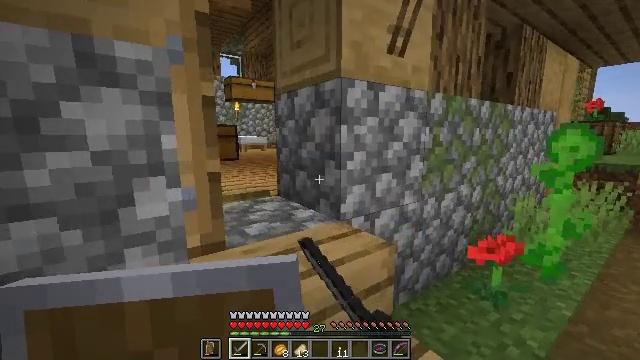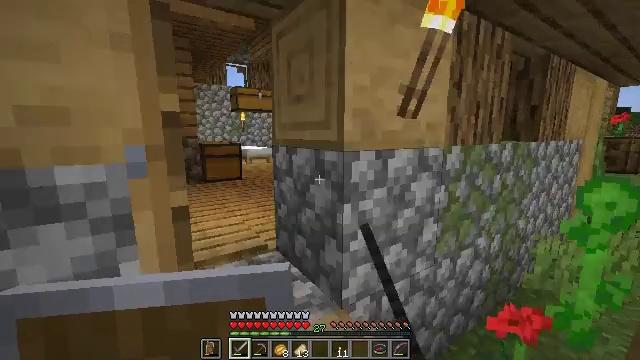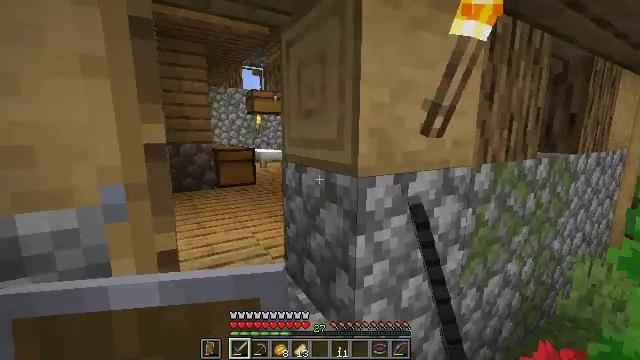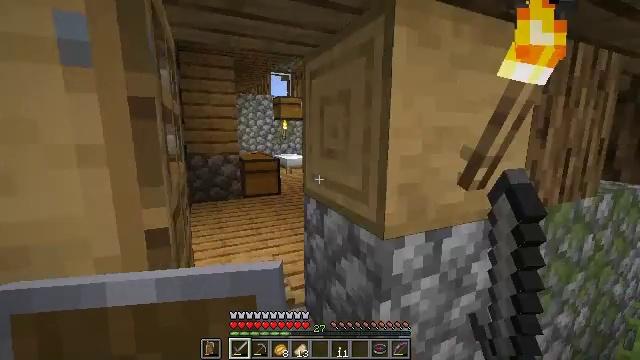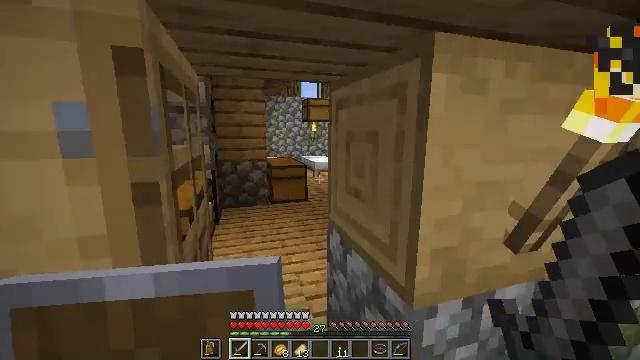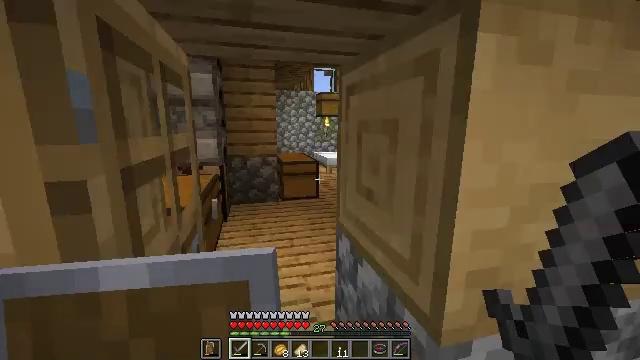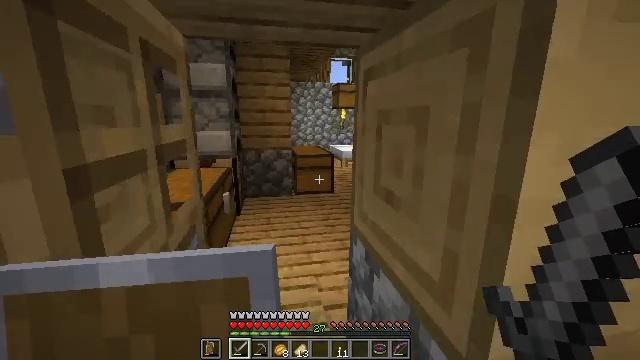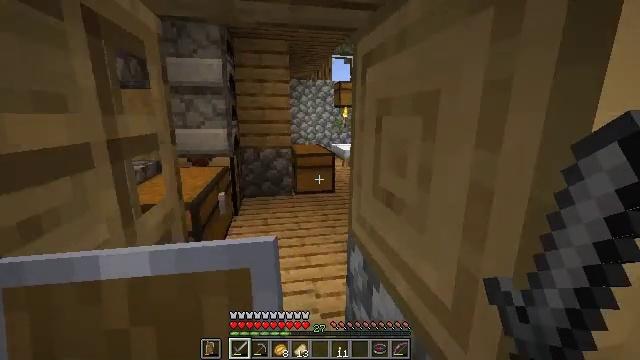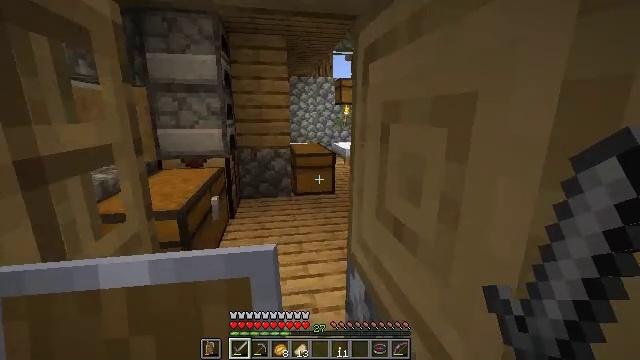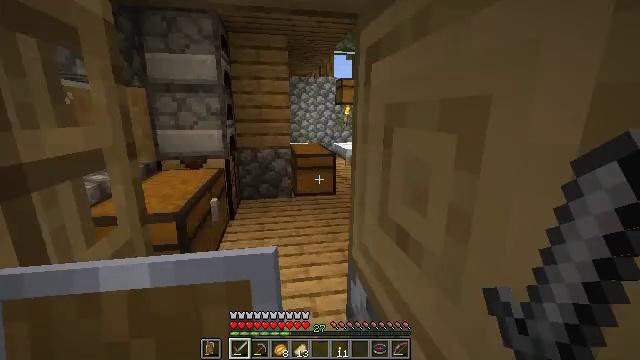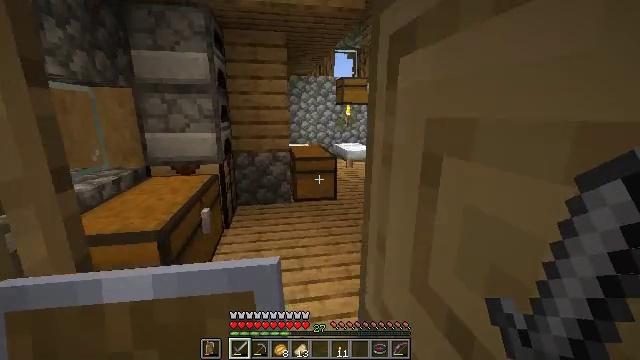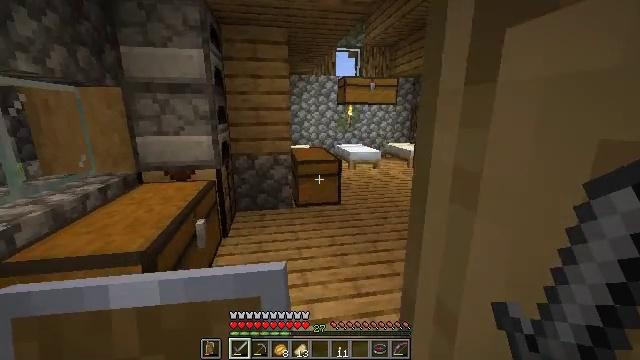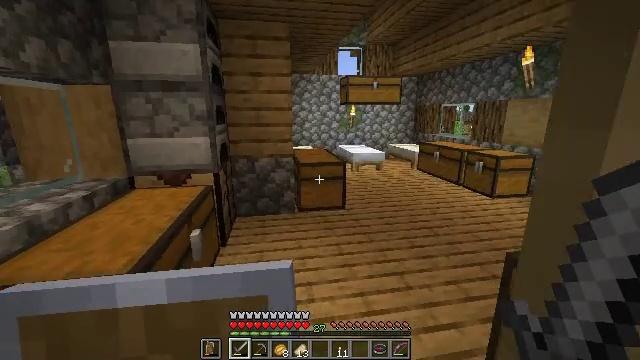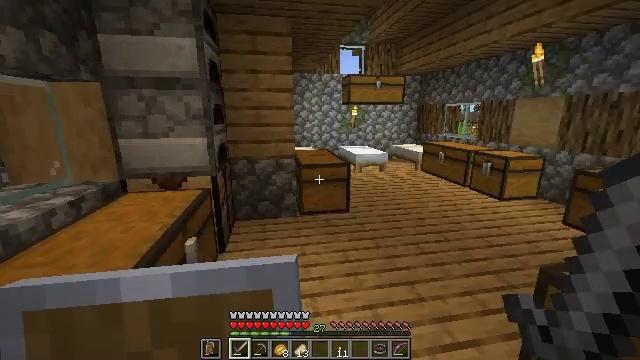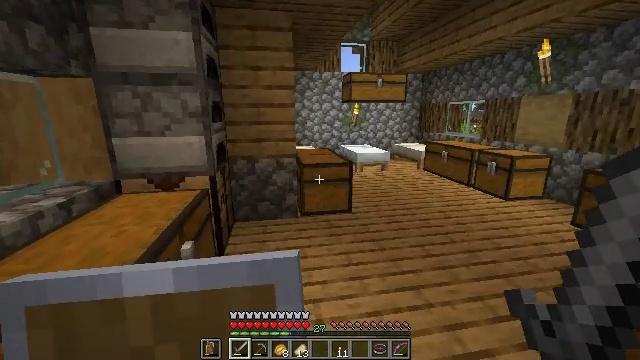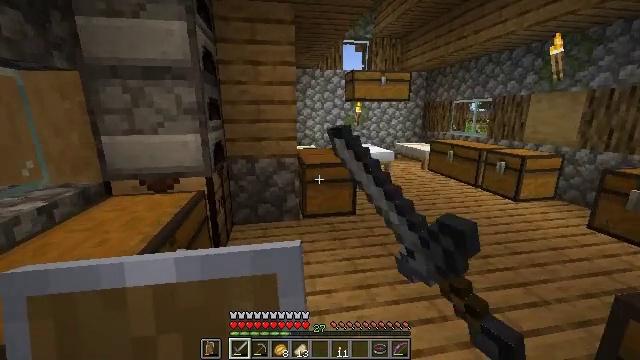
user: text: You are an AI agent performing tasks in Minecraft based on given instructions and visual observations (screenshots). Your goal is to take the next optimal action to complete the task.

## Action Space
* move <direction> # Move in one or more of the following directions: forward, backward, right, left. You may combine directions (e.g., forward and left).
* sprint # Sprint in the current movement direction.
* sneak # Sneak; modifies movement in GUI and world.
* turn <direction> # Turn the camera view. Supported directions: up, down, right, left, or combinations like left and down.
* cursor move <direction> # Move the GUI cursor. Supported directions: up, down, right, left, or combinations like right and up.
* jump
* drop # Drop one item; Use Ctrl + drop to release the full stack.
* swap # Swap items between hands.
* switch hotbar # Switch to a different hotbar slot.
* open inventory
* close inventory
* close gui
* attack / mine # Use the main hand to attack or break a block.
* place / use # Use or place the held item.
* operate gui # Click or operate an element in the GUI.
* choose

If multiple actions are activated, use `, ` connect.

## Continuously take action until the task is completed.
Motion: motion action
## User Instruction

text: Retrieve the white bed for later use.
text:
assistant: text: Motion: move forward, turn left
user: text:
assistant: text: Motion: move forward, turn left
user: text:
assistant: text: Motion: move forward, turn left
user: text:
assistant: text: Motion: move forward, turn left
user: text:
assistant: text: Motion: move forward, turn left and down
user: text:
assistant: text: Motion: move forward, turn left and down
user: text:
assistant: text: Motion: move forward
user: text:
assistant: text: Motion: move forward
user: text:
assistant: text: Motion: move forward
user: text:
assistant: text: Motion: move forward
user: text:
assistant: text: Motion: move forward
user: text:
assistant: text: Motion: move forward
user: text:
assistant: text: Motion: move forward
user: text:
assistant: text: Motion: move forward, use / place
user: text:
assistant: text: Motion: move forward, use / place
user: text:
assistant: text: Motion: move forward, use / place
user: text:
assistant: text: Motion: use / place
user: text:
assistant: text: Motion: no_op
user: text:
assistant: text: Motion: no_op
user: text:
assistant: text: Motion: no_op
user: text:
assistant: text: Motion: no_op
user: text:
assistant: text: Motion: no_op
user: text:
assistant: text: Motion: no_op
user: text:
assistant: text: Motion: no_op
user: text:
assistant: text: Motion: no_op
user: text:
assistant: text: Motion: no_op
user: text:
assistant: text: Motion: no_op
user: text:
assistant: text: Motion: no_op
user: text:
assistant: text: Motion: no_op
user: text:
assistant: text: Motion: no_op